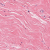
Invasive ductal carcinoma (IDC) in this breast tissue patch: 0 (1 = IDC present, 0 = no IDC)